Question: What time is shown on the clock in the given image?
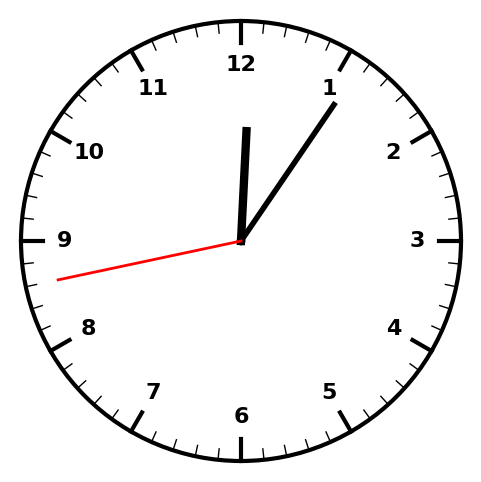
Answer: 12:05:43